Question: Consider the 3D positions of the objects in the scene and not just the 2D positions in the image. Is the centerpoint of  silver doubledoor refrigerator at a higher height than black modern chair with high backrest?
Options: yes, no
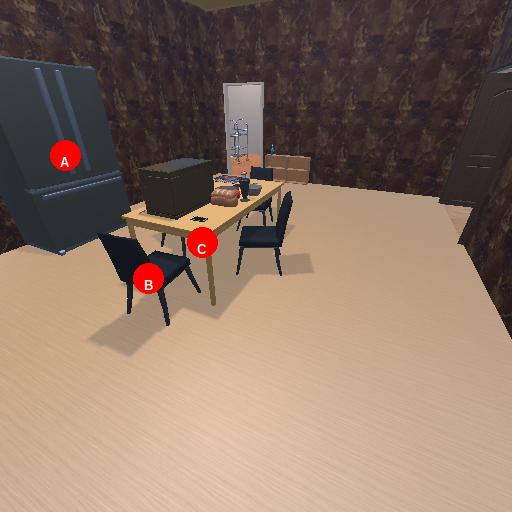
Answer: yes